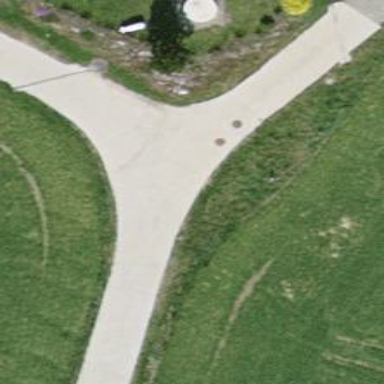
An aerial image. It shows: Unclassified road with concrete surface.